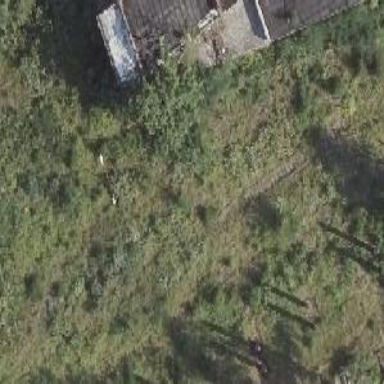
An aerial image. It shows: Disused railway spur line.